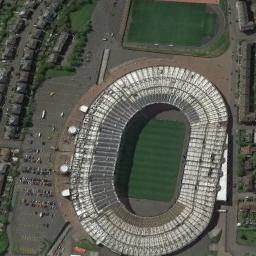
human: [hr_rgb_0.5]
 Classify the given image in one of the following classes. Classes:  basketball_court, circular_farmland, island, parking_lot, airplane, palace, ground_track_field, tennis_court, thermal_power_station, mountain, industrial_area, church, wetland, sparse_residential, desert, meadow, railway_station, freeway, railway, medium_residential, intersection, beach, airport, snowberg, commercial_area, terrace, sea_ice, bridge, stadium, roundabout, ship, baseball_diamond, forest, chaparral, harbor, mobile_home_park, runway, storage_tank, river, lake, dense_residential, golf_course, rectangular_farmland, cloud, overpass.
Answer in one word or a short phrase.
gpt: stadium